Question: Lets take the following data structure:

Now I want to refresh the accessTokenFacebook with a Firebase Function.
I tested two option:
1. the onWrite, and the:
2. the onChanged
The onWrite looks the best to me, but with the following function:
'''
exports.getFacebookAccessTokenOnchange = functions.database.ref('/users/{uid}/userAccountInfo/lastLogin').onWrite(event => {
const lastLogin = event.data;
let dateObject = new Date();
let currentDate = dateObject.toUTCString();
return lastLogin.ref.parent.parent.child('services').child('facebook').update({'accessTokenFacebook': currentDate});
});
'''
Something happens I don'understand/can solve: when I delete a whole userUID-record (for a cleanup), the userUID-record automatically create, then only with the following path {uid}/services/facebood/accesTokenFacebook...
It seems that a deletion also triggers a onWrite.
I also tried the .onchange, but that one only triggers when there is still no accessTokenFacebook. When the change make this one, the change never triggered again.
So the next thing I want to do is a comparison between the old and new value. Do you have an example? Or is there a better solution?
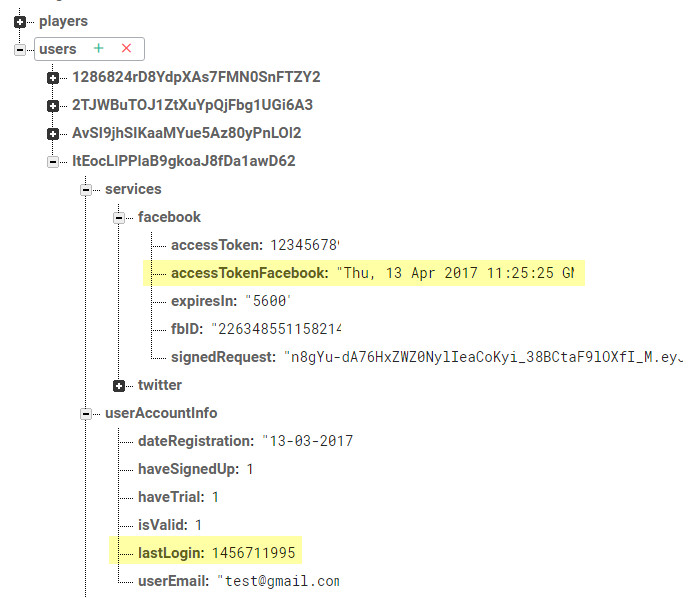
Answer: Now that these functions are deprecated and this is the number one search result for this subject, here is the new updated version that Cloud Functions now use.
'''
exports.yourFunction = functions.database.ref('/path/{randomPath}/goes/here').onWrite((change, context) => {
// Your value after the write
const newVal = change.after.val();
// Your value before the write
const oldVal = change.before.val();
});
'''